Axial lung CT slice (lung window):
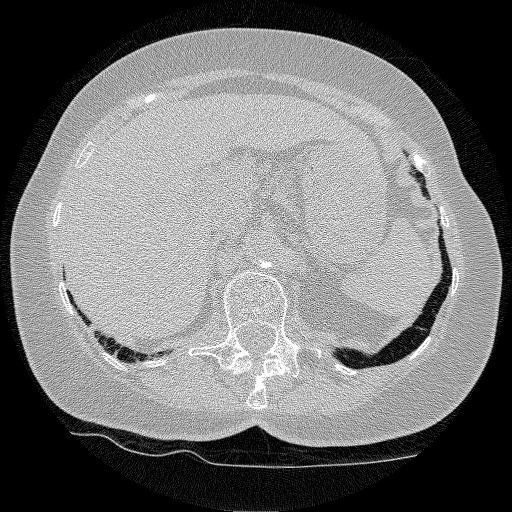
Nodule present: no